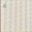
Piece: xx